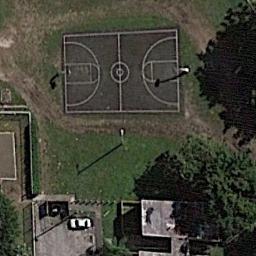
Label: basketball_court